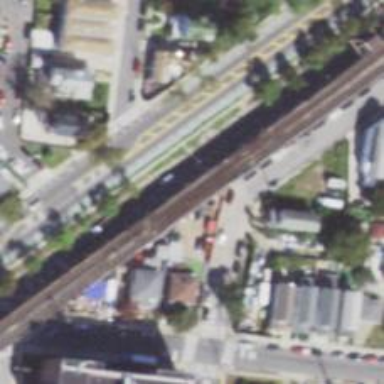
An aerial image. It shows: Railway crossing.